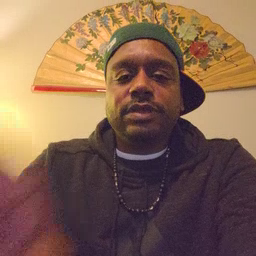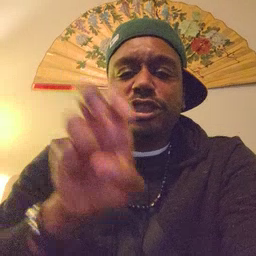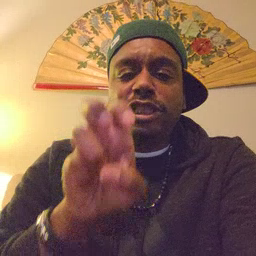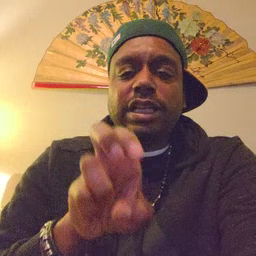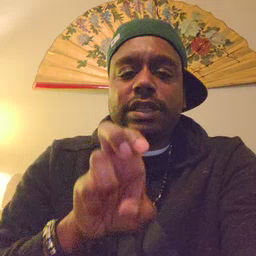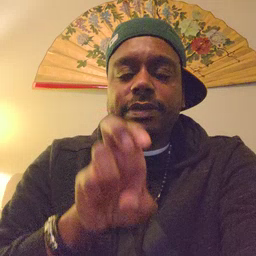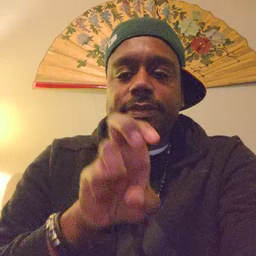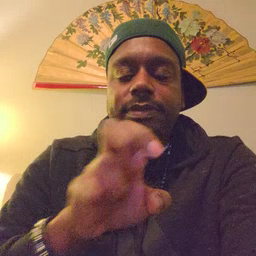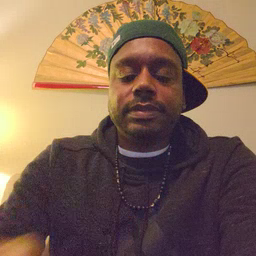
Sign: chair